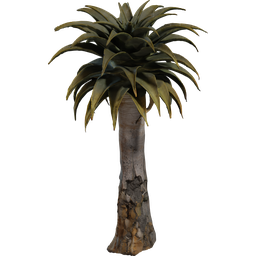
Label: nature